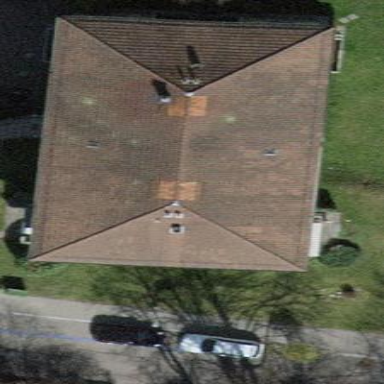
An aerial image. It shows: Apartment building with hipped roof.